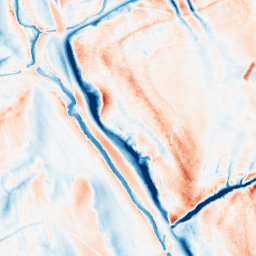
Category: classical
Decomposition family: gaussian_anisotropic
Decomposition parameters: sigma_x: 10
sigma_y: 2
Upsampling method: quintic
Upsampling parameters: scale: 8
Upsampling scale: 8